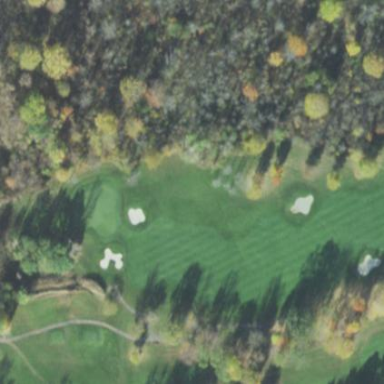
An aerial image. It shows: Golf fairway surrounded by grass.